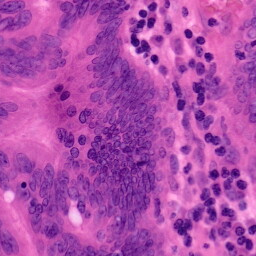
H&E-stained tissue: Colon